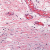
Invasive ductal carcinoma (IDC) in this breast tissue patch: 1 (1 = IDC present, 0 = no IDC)